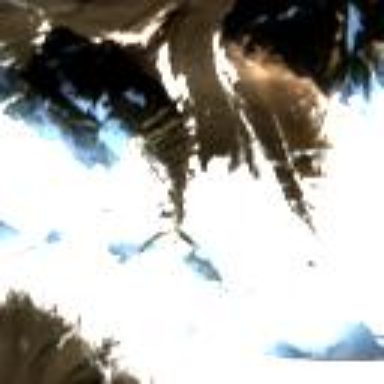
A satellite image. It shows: Stunning view of glacier.